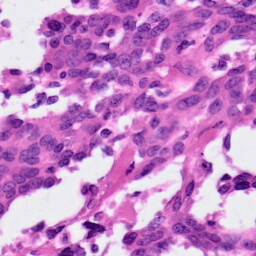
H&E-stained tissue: Ovarian